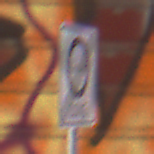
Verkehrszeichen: EndeUmweltzone
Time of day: MorningAfternoon
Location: Outdoor (Urban)
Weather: Clear
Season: NotSpecified
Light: Natural